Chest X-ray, PA view. Patient: 60 years old, sex M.
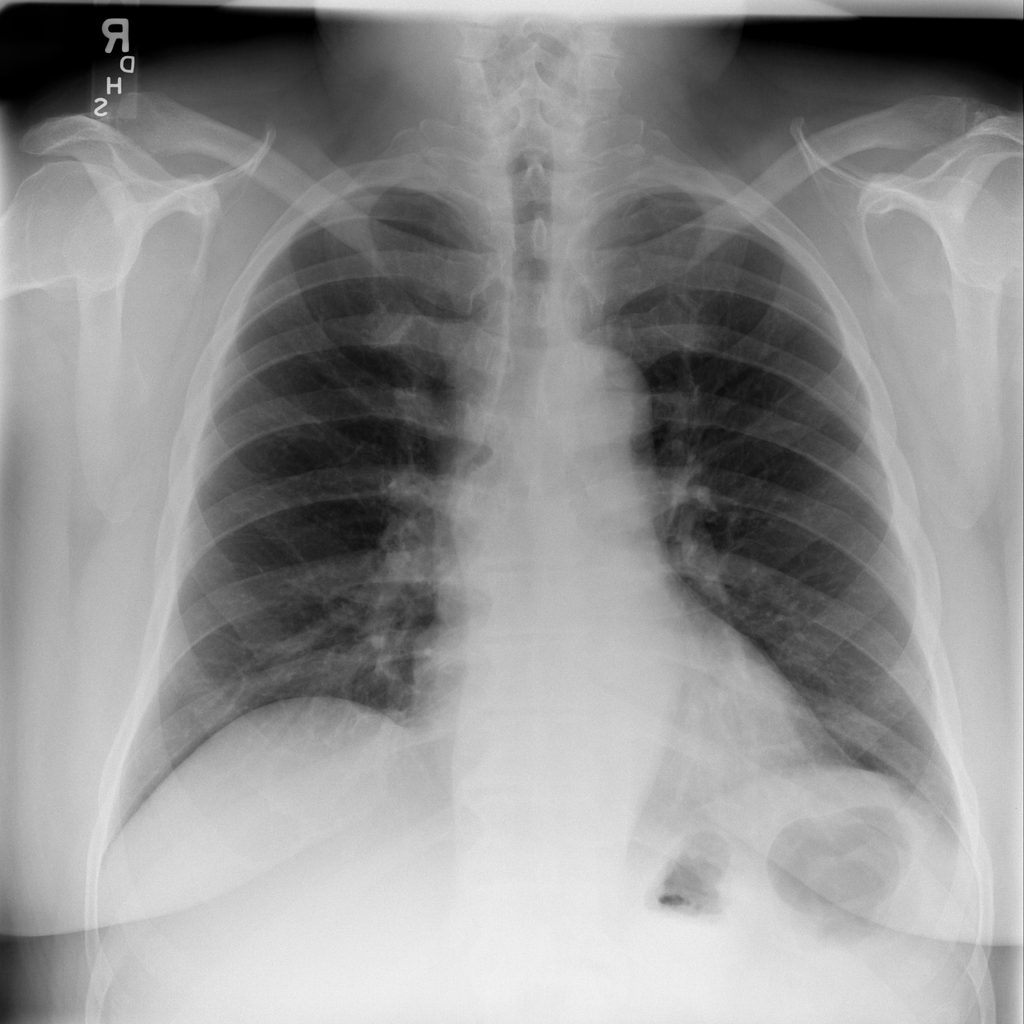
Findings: No Finding